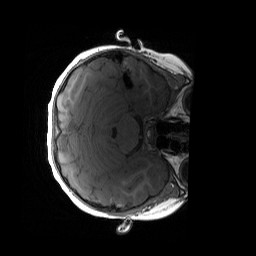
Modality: T1w
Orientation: axial
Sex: female
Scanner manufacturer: siemens
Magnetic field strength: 3 T
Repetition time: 1.9 s
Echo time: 0.00243 s